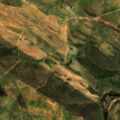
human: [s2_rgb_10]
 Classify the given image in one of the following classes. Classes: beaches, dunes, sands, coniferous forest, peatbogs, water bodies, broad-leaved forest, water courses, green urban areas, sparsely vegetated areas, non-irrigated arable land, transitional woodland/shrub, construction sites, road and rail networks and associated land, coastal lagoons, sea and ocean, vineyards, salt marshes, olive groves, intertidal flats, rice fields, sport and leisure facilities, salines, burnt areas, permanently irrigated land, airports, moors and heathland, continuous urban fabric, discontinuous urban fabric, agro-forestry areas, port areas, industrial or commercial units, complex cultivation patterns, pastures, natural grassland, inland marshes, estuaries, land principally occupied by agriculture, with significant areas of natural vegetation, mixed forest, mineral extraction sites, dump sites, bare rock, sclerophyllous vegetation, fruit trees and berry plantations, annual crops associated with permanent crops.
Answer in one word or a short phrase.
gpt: non-irrigated arable land, agro-forestry areas, sclerophyllous vegetation, transitional woodland/shrub